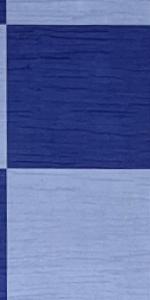
Label: Empty